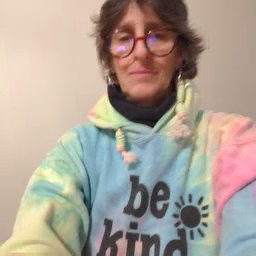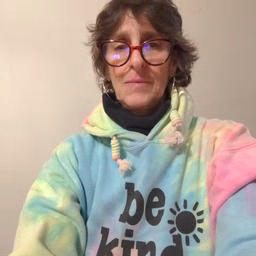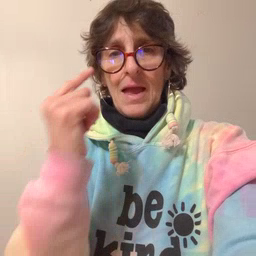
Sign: eye